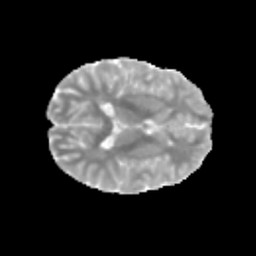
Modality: MD
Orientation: axial
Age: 13
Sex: female
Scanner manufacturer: siemens
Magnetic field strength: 3 T
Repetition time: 3.8 s
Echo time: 0.07 s